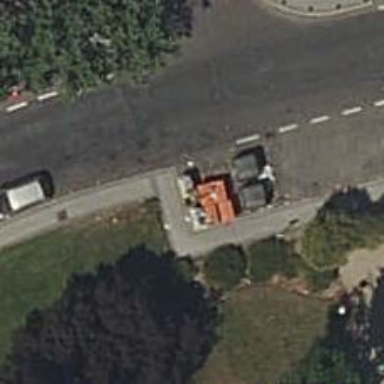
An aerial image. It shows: Waste disposal facility.